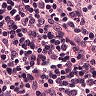
Metastatic tissue present: no